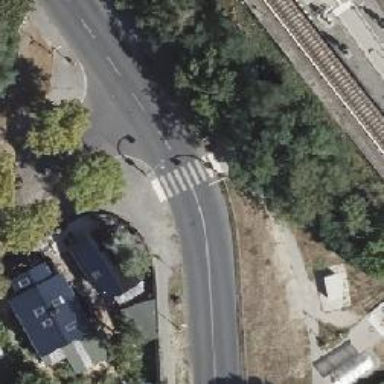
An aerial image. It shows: Uncontrolled zebra crossing with notable zebra markings.